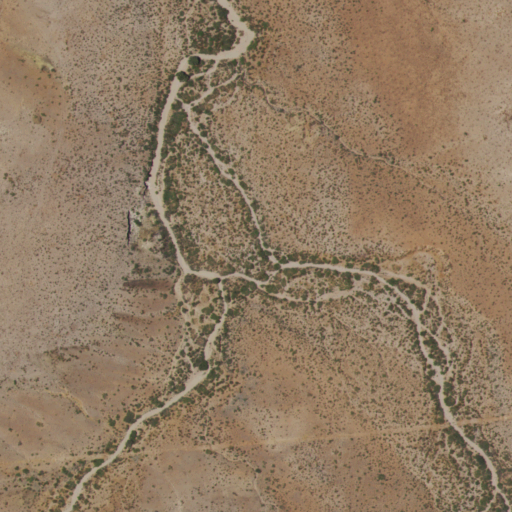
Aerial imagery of valley in New Mexico named Black Canyon containing shrub and grassland